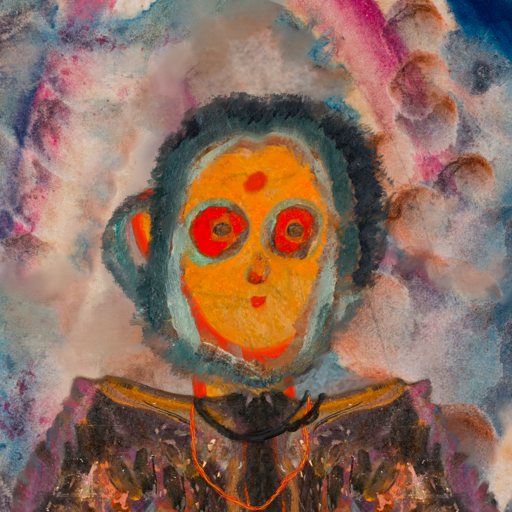
Background: Rupkatha, Head And Neck Front: Sisters, Face Front: Sisters, Bust: Gypsy_Queen, Hair Front: Boggyland, Head Accessory: Blank, Second Necklace: Gypsy_Mother_2, Necklace: Orphan, Baby: Blank